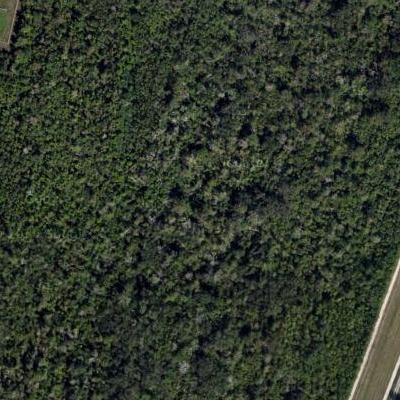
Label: eForest